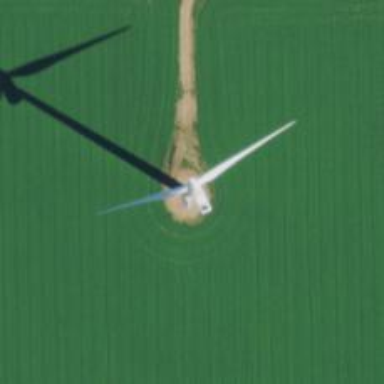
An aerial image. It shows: Wind generator powered by wind. The generator type is horizontal axis and it uses wind turbines.